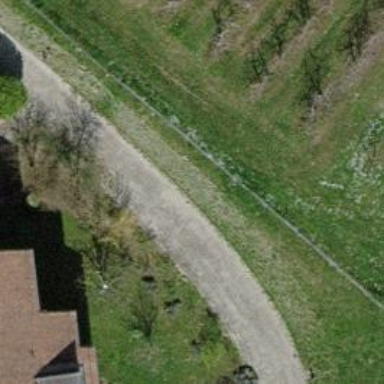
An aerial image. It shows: Service road with paving stones.